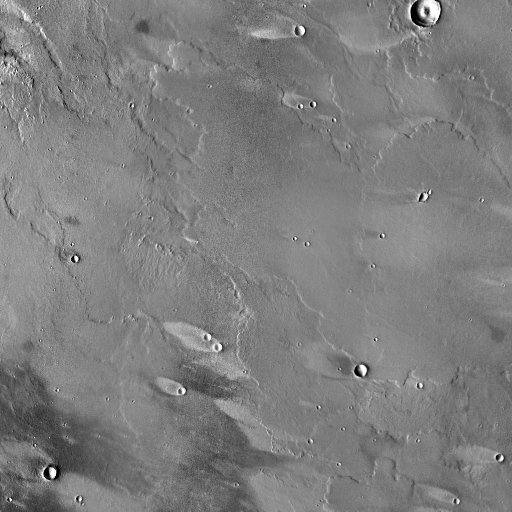
Crater classes present: Background, Other, Layered